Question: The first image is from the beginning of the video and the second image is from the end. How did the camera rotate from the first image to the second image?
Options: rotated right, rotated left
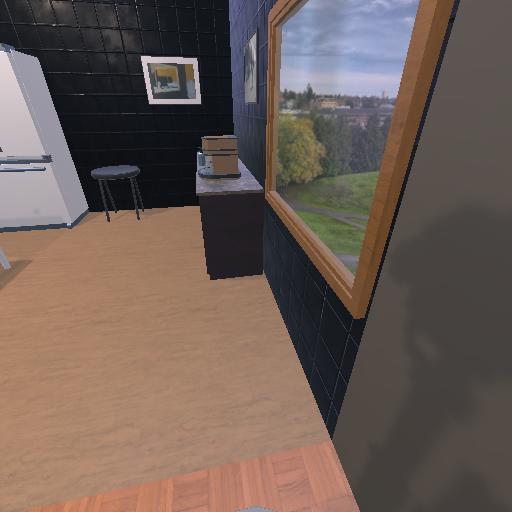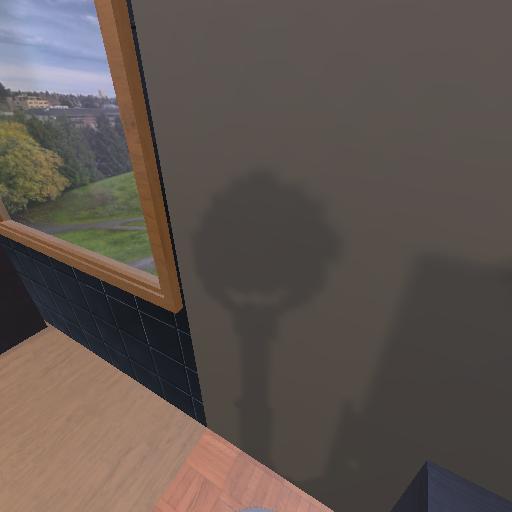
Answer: rotated right